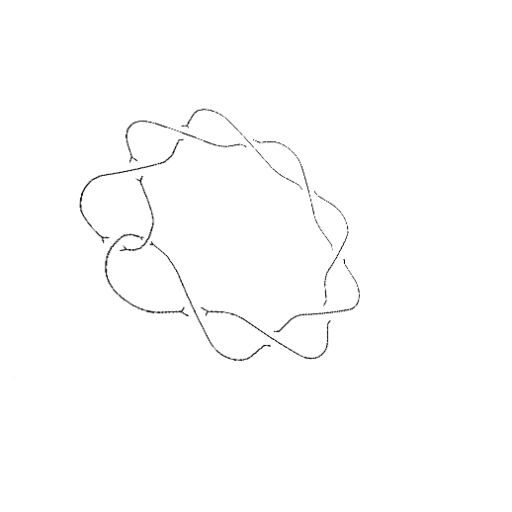
Crossing number: 10